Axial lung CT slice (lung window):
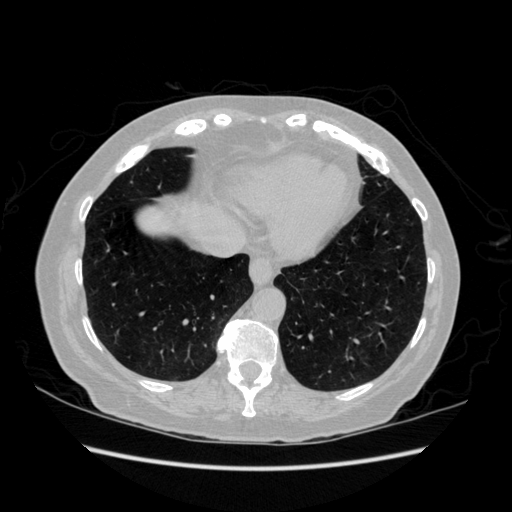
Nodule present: no